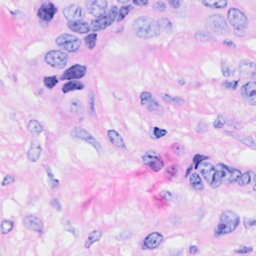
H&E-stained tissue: Breast